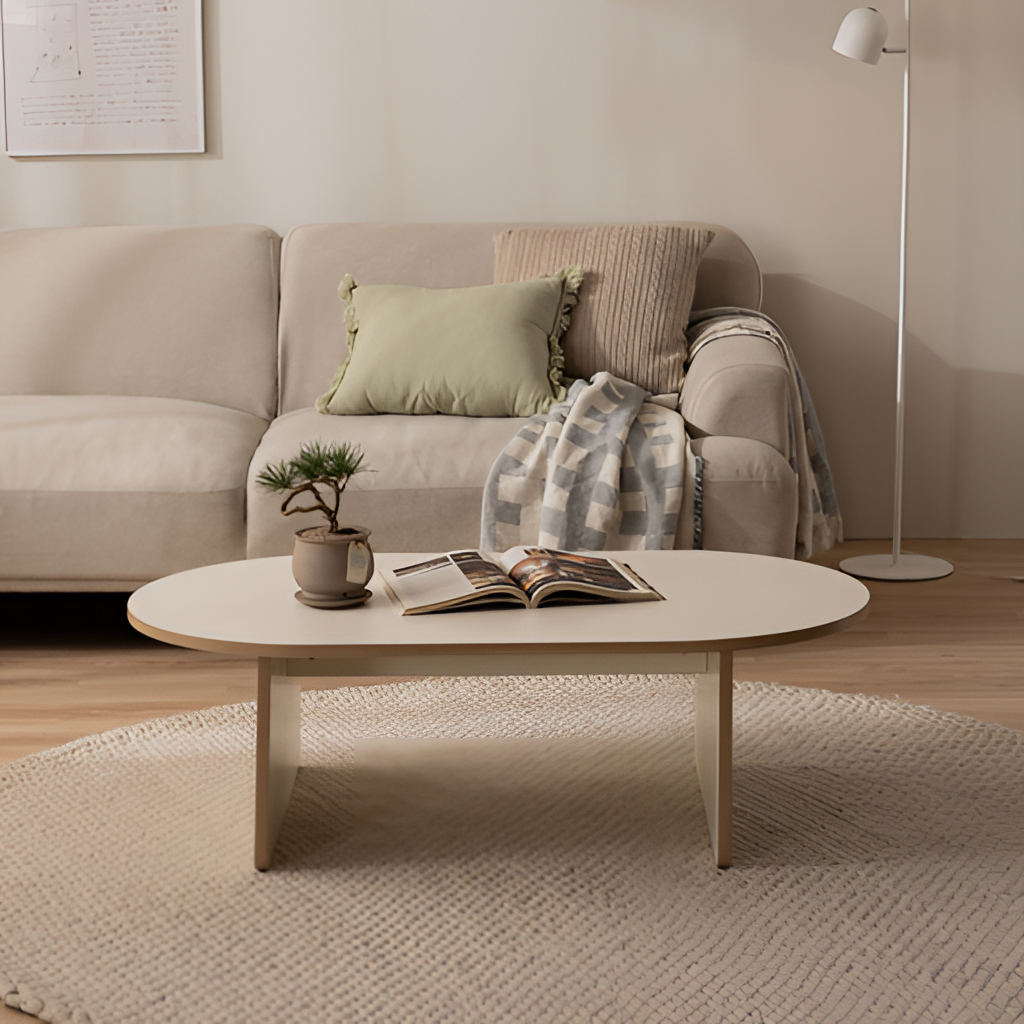
living room, beige fabric sectional sofa, modern, beige paint wallpaper, with solid pattern, wood flooring, with plank pattern